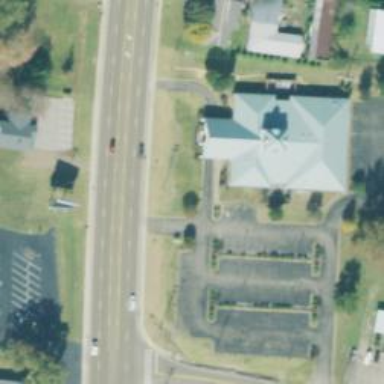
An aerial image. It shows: Asphalt driveway used as service road.